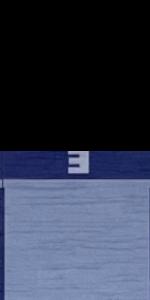
Label: Empty